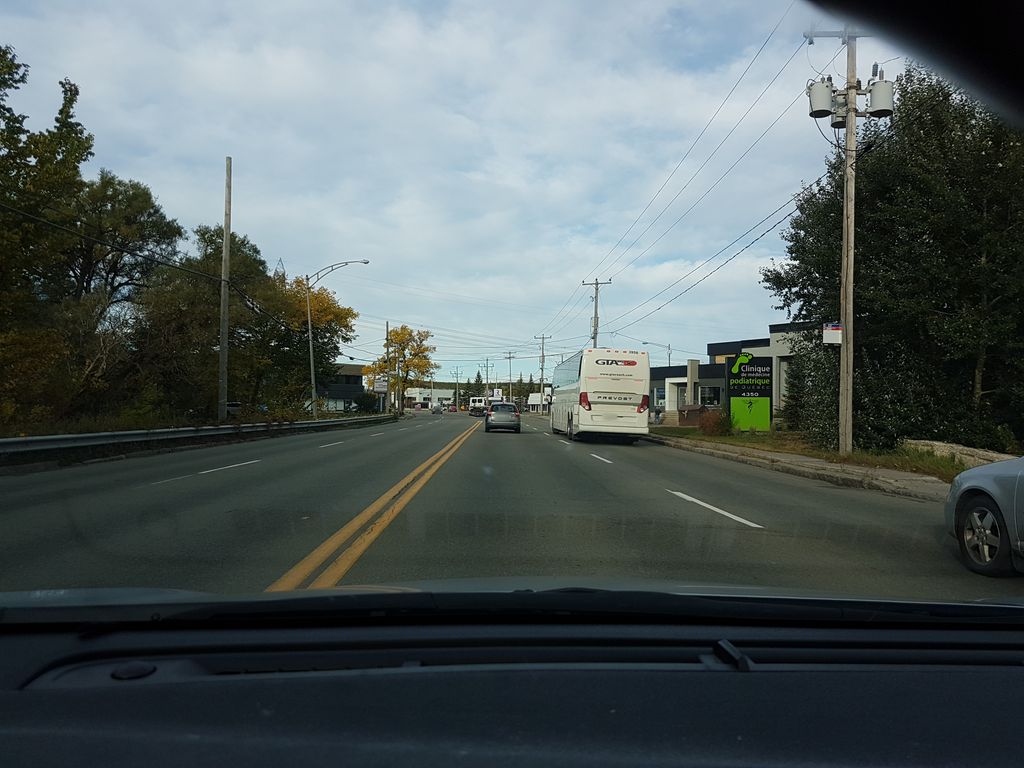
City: quebec_city